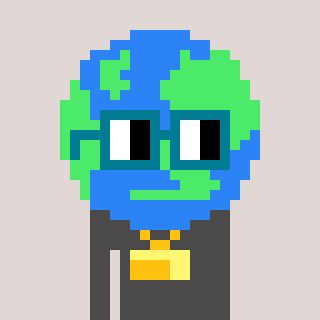
a pixel art character with square dark green glasses, a earth-shaped head and a grayscale-colored body on a warm background